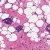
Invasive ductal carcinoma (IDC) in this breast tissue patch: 0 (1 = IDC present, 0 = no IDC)